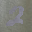
Label: 2